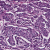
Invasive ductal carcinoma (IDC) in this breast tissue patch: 1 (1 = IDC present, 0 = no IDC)